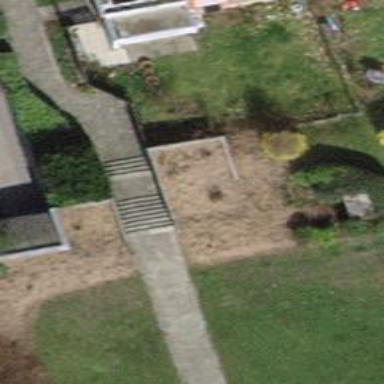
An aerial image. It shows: Paved steps.